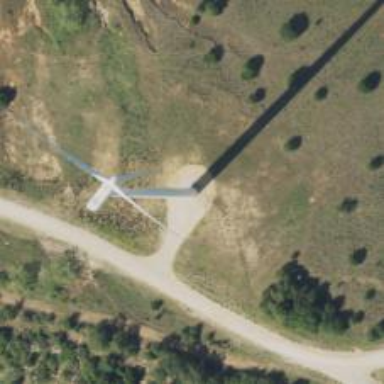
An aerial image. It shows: Wind turbine generator that utilizes wind as its source for generating electricity. It is of the horizontal axis type.